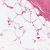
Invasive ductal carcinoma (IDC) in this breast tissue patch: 0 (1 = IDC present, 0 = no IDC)